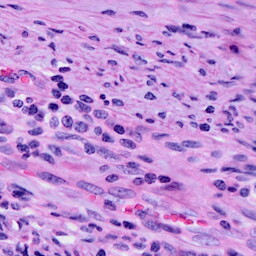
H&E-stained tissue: Cervix